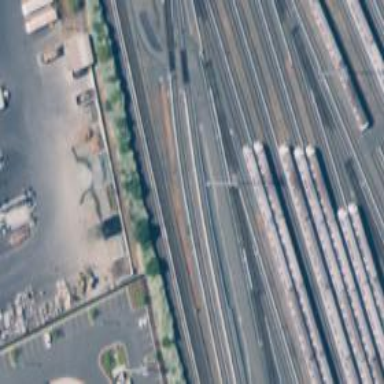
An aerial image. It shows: Yard area with electrified rail tracks.